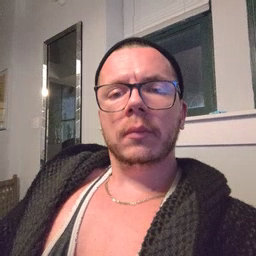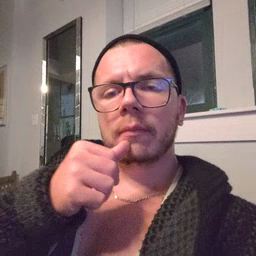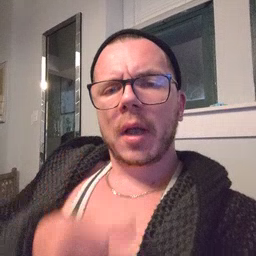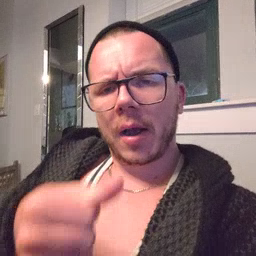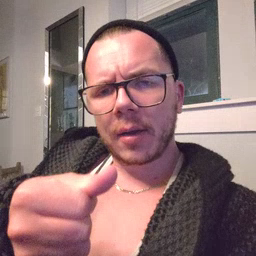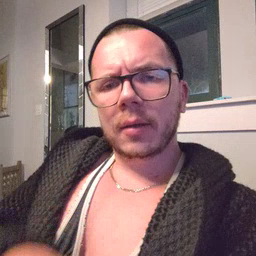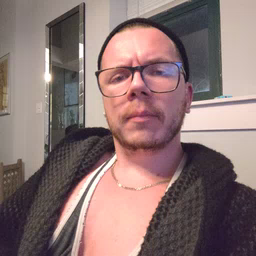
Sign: hide